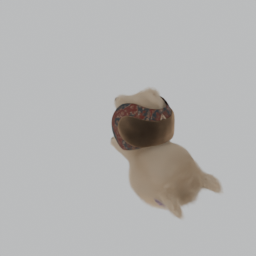
Label: animals